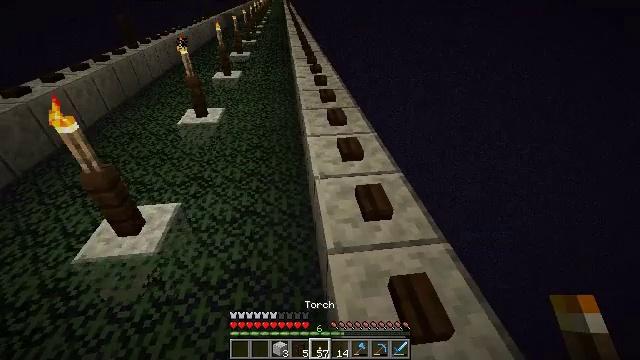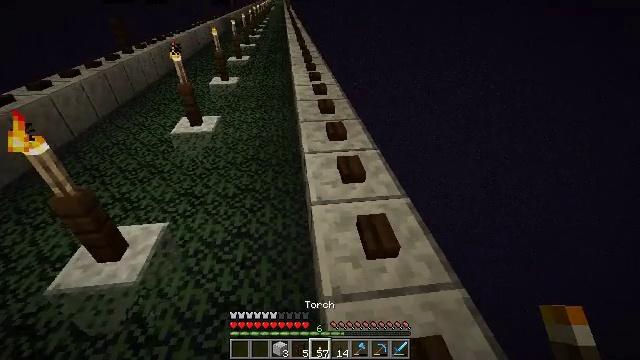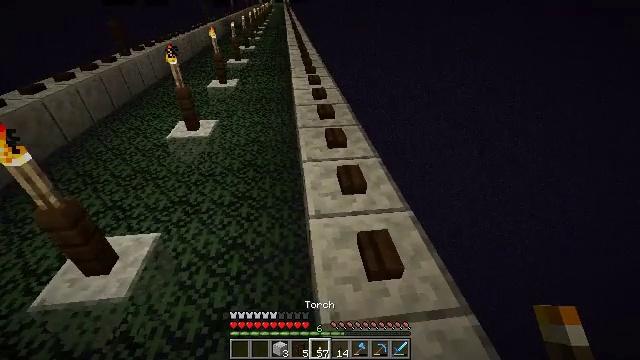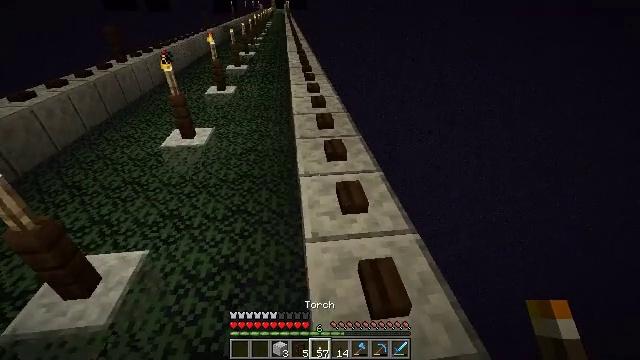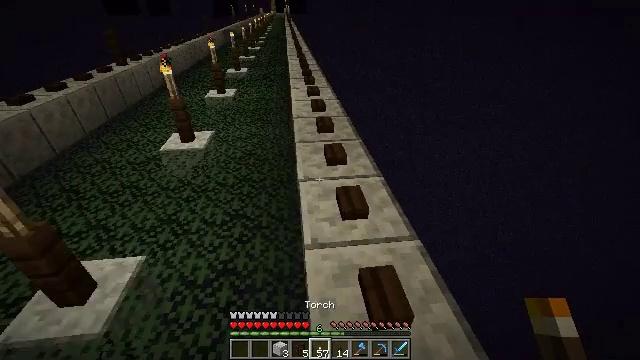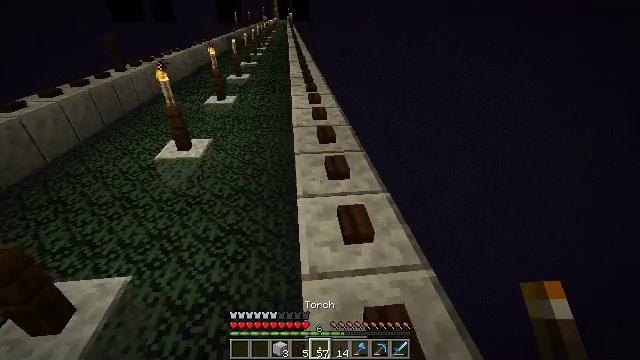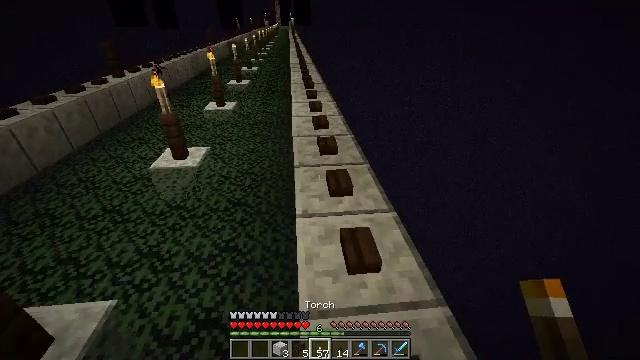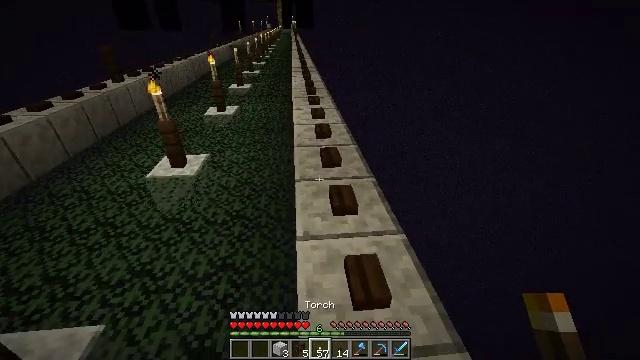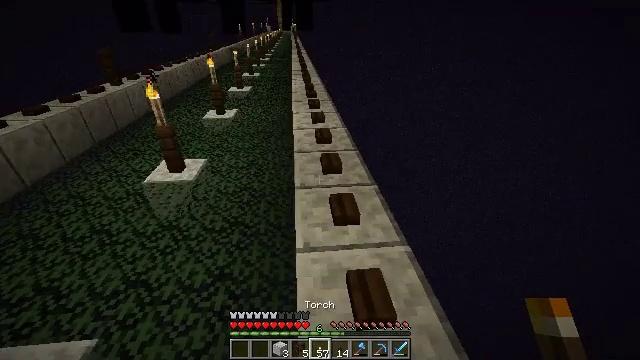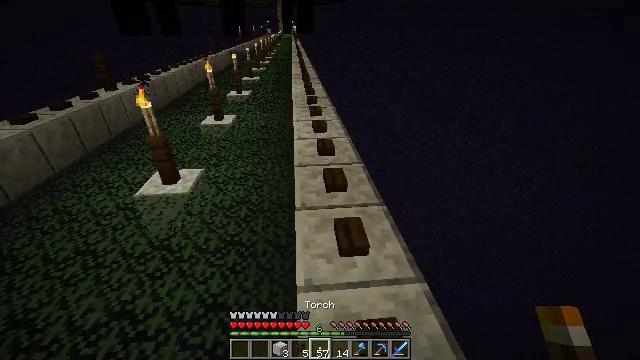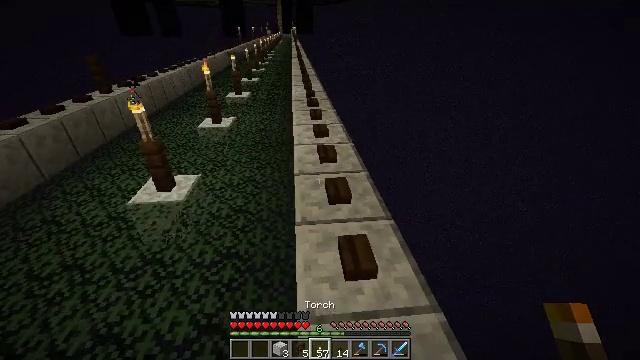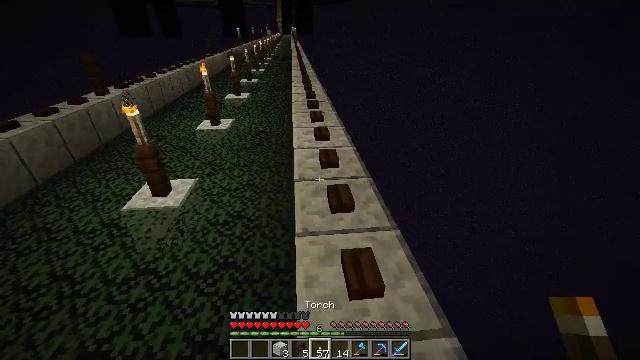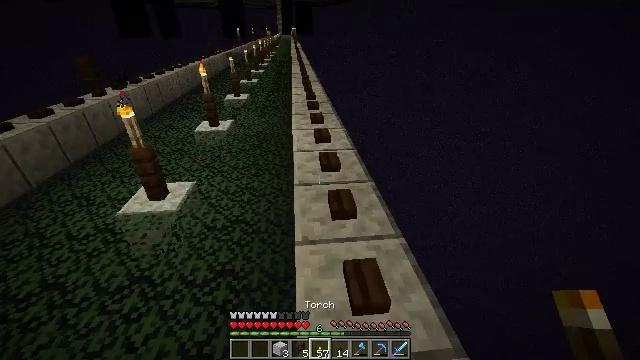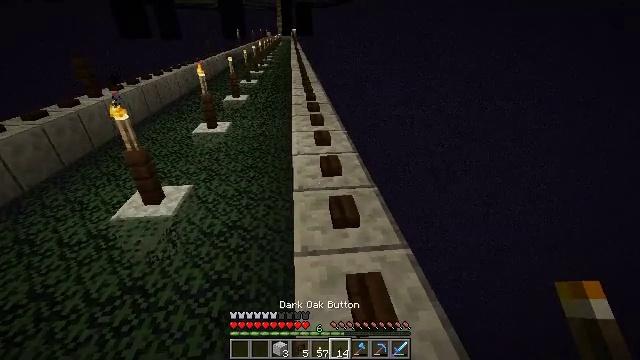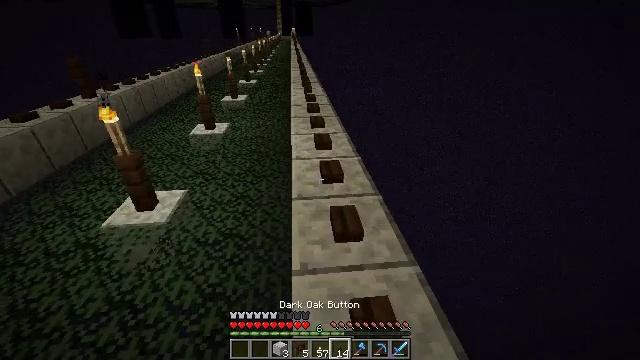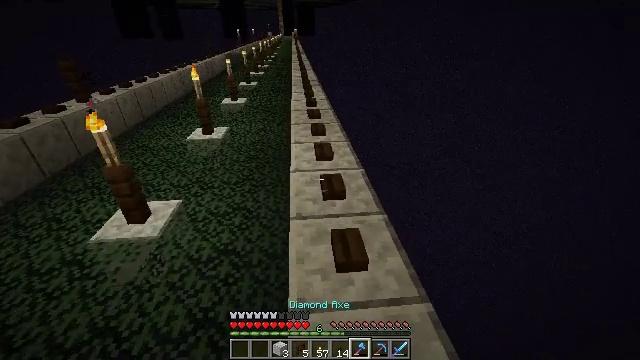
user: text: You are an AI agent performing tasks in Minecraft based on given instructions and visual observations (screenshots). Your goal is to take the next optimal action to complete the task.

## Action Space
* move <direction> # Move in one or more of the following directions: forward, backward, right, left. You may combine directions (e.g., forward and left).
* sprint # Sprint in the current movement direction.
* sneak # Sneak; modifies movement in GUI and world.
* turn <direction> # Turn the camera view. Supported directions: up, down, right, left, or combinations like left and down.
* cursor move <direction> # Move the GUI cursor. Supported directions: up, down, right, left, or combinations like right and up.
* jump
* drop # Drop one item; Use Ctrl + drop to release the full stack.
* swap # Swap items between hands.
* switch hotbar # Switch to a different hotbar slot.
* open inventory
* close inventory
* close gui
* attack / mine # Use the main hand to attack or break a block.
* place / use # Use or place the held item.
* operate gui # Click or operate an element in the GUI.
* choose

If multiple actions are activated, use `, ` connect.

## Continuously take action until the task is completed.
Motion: motion action
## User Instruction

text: Collect the dark oak button by left-clicking on it.
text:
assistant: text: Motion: move forward
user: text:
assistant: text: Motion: move forward
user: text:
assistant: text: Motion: move forward
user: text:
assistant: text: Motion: move forward
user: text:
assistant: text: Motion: move forward
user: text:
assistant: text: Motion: move forward, turn up
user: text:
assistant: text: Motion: move forward
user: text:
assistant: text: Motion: move forward
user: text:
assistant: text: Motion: move forward
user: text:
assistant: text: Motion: move forward
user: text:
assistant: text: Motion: move forward
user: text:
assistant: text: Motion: move forward
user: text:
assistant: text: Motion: move forward
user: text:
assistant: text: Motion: move forward
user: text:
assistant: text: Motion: move forward
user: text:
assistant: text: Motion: move forward
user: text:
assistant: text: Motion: move forward, turn up
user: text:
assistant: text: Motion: move forward
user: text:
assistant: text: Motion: move forward
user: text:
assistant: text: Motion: move forward
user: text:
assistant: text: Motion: move forward
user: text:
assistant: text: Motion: move forward
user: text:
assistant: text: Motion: move forward
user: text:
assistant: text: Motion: move forward, sprint, turn up
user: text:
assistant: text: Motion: move forward, sprint
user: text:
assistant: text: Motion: move forward, sprint
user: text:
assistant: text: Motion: move forward, sprint
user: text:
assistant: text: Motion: move forward, sprint
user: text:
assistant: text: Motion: move forward, sprint
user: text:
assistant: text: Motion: move forward, sprint